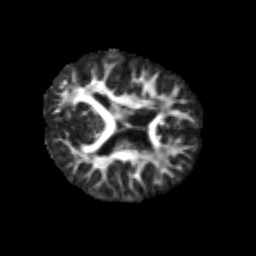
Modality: FA
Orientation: axial
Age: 6
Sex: male
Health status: healthy